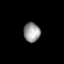
Tissue: lung
Cell type: Epithelial cells
Senescence score: 0.2255
Nuclear area (px): 314
Mean DAPI intensity: 152.586